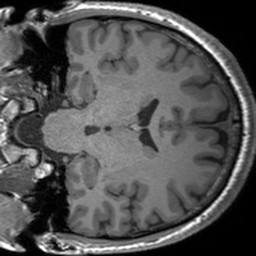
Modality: T1w
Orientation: coronal
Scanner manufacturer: siemens
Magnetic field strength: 3 T
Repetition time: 1.54 s
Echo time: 0.00234 s